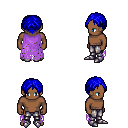
a pixel art fantasy rpg character, male body template, human, dark skin, maroon tattered cape, metal pants, blue parted hairstyle, metal boots, four views (front, back, left, right), 2x2 character sprite sheet, small pixel art, hard edges, no anti-aliasing